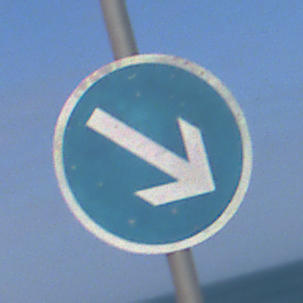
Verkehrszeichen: VorgeschriebeneVorbeifahrtRechts
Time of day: Midday
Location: Outdoor (Nature)
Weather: PartlyCloudy
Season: NotSpecified
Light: Natural